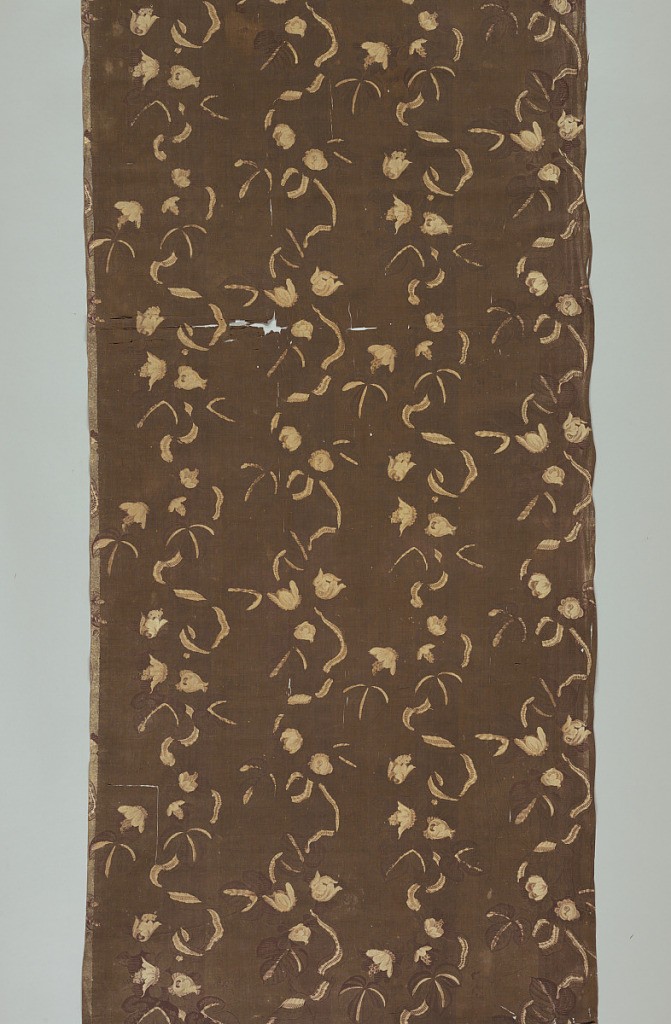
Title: Textile
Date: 1830–1850
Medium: cotton Techinque: printed by engraved roller on plain weave
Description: Half-drop repeat of two vertical twisting and curving ribbons with flowers attached in purple on a tan background. Fabric lengths placed side by side would have continued pattern.